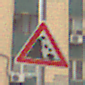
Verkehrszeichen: SteinschlagLinks
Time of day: MorningAfternoon
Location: Outdoor (Urban)
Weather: Overcast
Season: NotSpecified
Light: Natural